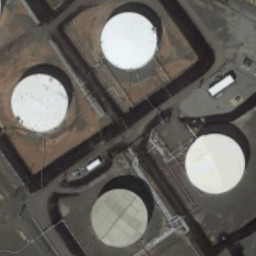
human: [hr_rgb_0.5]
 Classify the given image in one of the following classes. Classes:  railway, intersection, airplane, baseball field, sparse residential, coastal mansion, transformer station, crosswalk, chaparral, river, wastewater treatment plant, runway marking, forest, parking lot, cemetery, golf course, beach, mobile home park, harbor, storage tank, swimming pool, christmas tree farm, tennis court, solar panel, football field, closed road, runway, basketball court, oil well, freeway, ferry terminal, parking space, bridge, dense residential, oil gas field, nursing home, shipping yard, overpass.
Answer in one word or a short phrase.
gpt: storage tank